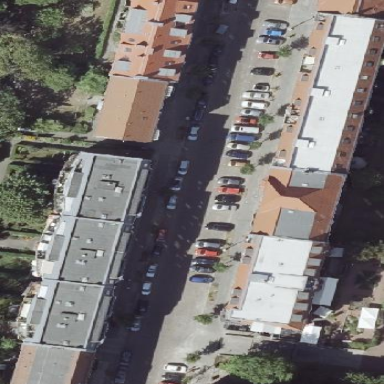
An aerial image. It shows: Street side parking area.